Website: home-depot
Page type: customer-info-address
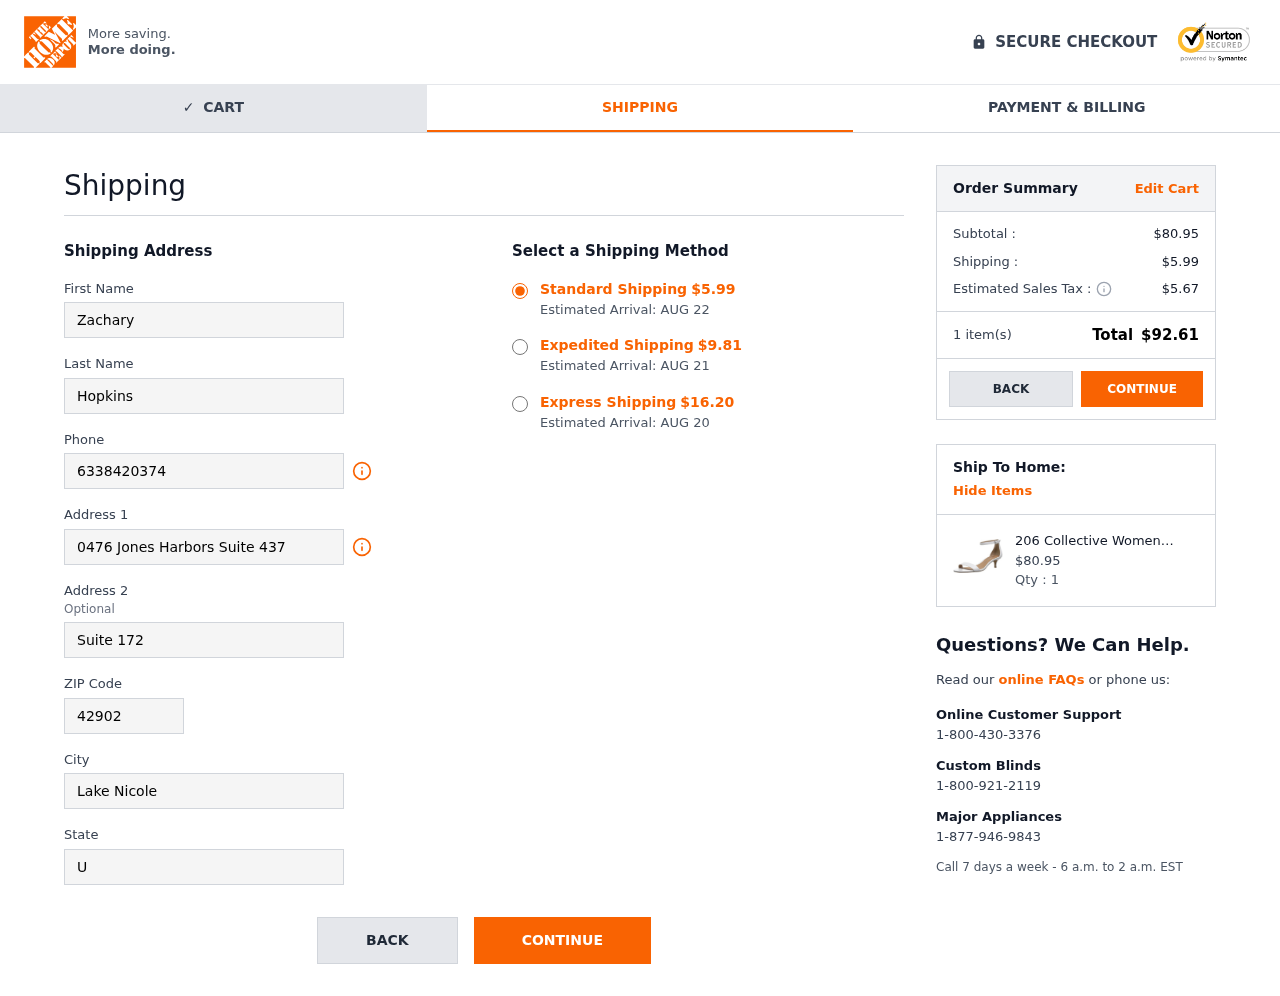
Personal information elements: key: PII_CITY
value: Lake Nicole
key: PII_FIRSTNAME
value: Zachary
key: PII_LASTNAME
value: Hopkins
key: PII_PHONE
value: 6338420374
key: PII_POSTCODE
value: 42902
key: PII_STATE
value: Utah
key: PII_STREET
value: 0476 Jones Harbors Suite 437
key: PII_STREET2
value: Suite 172
Product elements: key: PRODUCT1_NAME
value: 206 Collective Women's Eve Stiletto Heel Dress Sandal-Low Heeled
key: PRODUCT1_PRICE
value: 80.95
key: PRODUCT1_QUANTITY
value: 1
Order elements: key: ORDER_SHIPPING_COST
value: $5.99
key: ORDER_DELIVERY_DATE
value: Estimated Arrival: AUG 22
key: ORDER_SHIPPING_COST_EXPEDITED
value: $9.81
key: ORDER_DELIVERY_DATE_EXPEDITED
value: Estimated Arrival: AUG 21
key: ORDER_SHIPPING_COST_EXPRESS
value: $16.20
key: ORDER_DELIVERY_DATE_EXPRESS
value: Estimated Arrival: AUG 20
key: ORDER_SUBTOTAL
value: $80.95
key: ORDER_TAX
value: $5.67
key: ORDER_NUM_ITEMS
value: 1 item(s)
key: ORDER_TOTAL
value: $92.61